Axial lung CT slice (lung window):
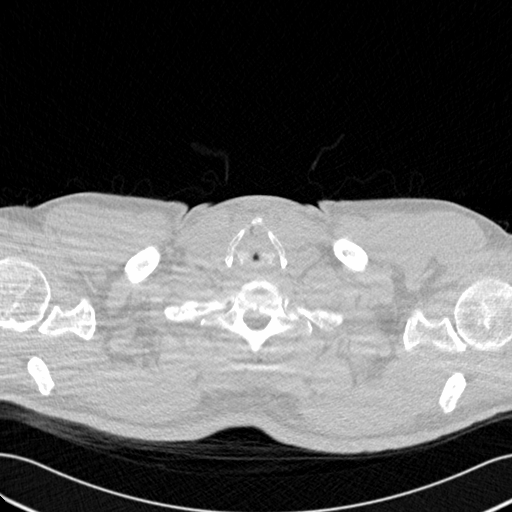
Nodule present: no